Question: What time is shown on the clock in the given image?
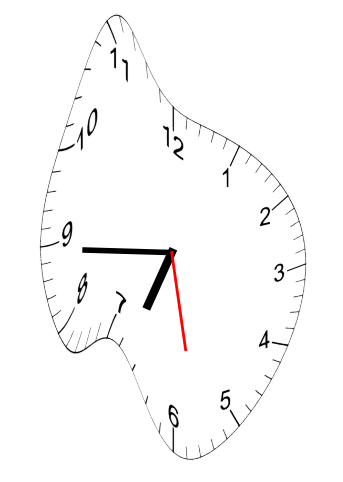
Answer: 06:44:28